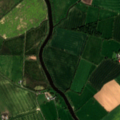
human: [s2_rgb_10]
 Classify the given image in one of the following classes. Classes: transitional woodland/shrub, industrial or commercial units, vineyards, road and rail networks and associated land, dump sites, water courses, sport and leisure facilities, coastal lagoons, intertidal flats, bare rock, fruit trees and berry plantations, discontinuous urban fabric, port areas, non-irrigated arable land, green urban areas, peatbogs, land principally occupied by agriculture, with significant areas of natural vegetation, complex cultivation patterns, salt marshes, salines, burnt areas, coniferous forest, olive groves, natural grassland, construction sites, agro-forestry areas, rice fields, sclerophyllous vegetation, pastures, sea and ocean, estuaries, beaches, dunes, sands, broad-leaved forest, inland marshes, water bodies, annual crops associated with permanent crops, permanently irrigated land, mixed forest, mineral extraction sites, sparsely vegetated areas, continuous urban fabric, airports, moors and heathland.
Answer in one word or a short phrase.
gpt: non-irrigated arable land, pastures